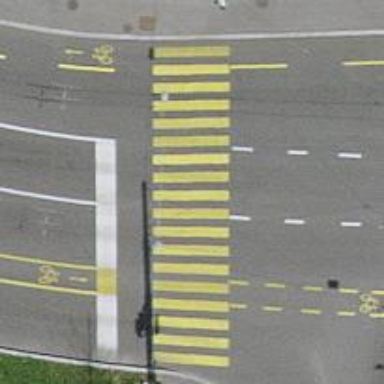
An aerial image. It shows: Crossing with traffic signals.